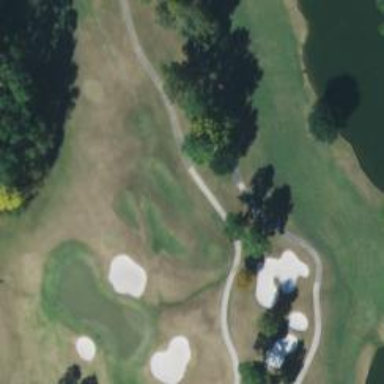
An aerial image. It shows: View of golf hole.